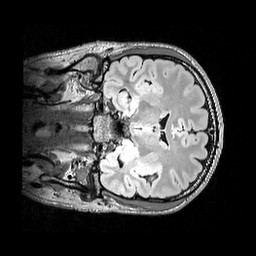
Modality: FLAIR
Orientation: coronal
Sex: male
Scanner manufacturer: siemens
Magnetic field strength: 3 T
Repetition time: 5 s
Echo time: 0.395 s